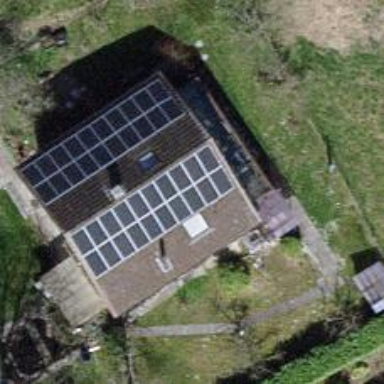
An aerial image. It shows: Solar power generator using photovoltaic method with solar photovoltaic panel types.